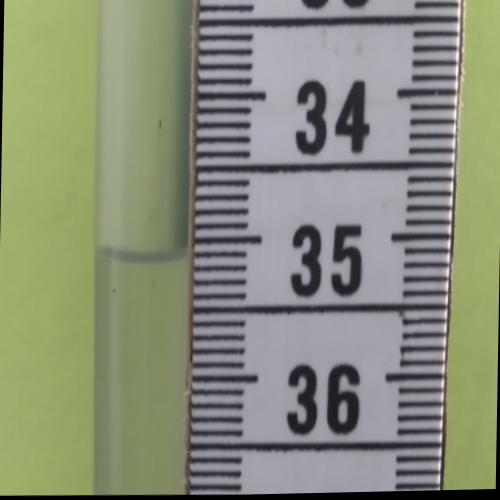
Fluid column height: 35.1 cm